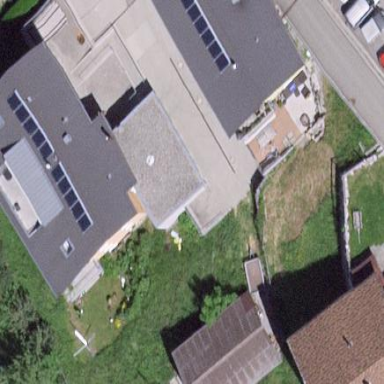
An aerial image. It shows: Group of garages.